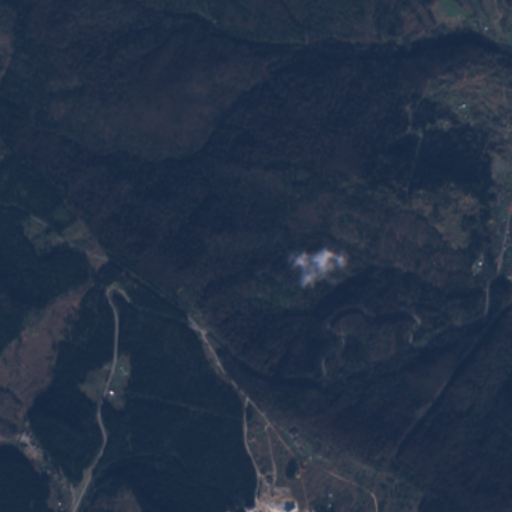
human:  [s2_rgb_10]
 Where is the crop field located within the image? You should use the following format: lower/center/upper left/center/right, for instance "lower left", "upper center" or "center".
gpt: The crop field is located in the lower left of the image.
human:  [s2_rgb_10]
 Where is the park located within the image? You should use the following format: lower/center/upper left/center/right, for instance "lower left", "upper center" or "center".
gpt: The park is located in the upper right of the image.
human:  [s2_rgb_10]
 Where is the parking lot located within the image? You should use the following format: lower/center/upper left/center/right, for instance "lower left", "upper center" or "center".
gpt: The parking lot is located in the upper right of the image.
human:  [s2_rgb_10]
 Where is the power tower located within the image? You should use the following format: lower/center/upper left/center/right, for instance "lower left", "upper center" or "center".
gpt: The power tower is located in the lower right of the image.
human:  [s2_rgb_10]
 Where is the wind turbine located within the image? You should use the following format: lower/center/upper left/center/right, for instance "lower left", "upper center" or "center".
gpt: The wind turbine is located in the lower right of the image.
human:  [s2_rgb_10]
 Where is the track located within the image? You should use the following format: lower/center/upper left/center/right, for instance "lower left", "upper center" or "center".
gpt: There is no track in the image.